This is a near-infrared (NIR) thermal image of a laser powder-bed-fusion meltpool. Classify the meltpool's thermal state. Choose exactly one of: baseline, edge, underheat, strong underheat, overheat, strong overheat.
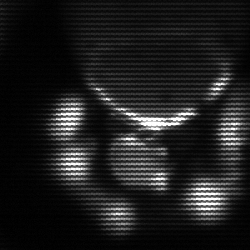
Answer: edge